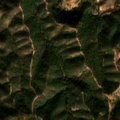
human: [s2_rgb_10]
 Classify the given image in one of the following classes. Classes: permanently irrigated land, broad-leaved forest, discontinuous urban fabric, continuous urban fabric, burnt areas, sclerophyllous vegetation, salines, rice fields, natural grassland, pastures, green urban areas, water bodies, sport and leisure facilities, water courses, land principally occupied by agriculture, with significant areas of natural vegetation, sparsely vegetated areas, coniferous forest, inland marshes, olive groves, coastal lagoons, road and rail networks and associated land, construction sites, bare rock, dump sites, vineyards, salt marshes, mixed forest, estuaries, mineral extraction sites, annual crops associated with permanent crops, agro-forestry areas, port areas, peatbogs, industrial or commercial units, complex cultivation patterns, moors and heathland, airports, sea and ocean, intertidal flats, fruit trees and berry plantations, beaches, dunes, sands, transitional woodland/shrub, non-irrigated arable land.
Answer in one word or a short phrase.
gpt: broad-leaved forest, sclerophyllous vegetation